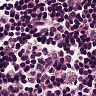
Metastatic tissue present: no